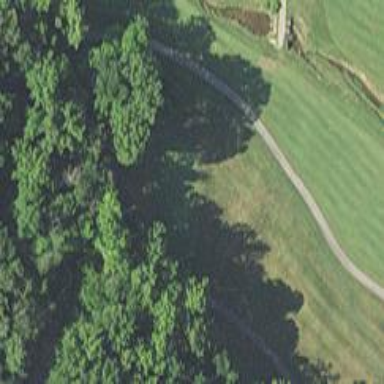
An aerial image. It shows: View of golf hole.